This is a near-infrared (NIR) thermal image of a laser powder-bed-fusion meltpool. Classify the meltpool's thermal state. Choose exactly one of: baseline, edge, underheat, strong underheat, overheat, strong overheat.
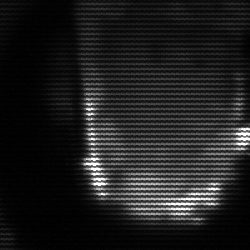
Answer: baseline